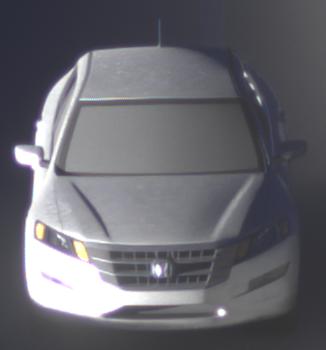
Make: Honda
Model: Crosstour
Detailed model: -
Model produced from: 2009
Model produced until: 2012
Doors: 4
Color: white
Road condition: dry road
Daytime: sunrise or sunset
Contrast: high contrast